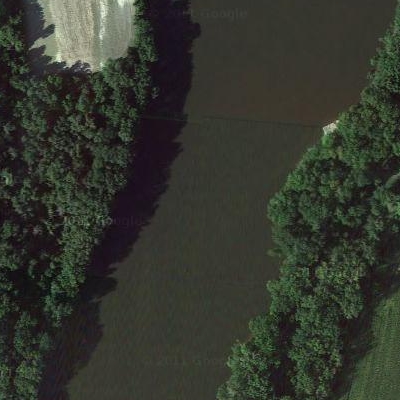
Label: RiverLake